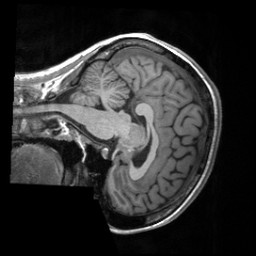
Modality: T1w
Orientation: sagittal
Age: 36
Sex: female
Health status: healthy
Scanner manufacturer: siemens
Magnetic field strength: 3 T
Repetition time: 2 s
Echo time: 0.00232 s